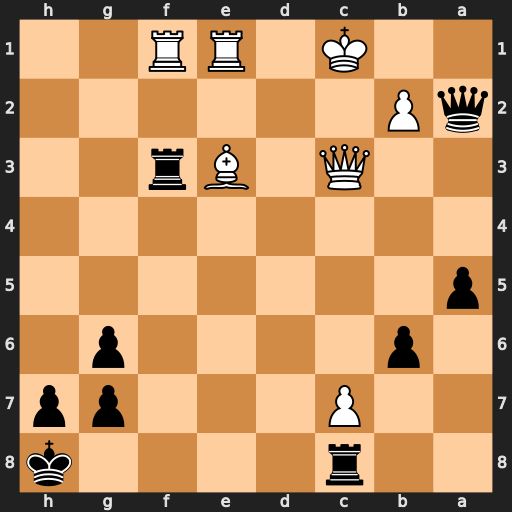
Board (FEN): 2r4k/2P3pp/1p4p1/p7/8/2Q1Br2/qP6/2K1RR2
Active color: b
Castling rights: -
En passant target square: -
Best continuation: Rxf1 Rxf1 Qa1+ Kd2 Qxf1